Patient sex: M
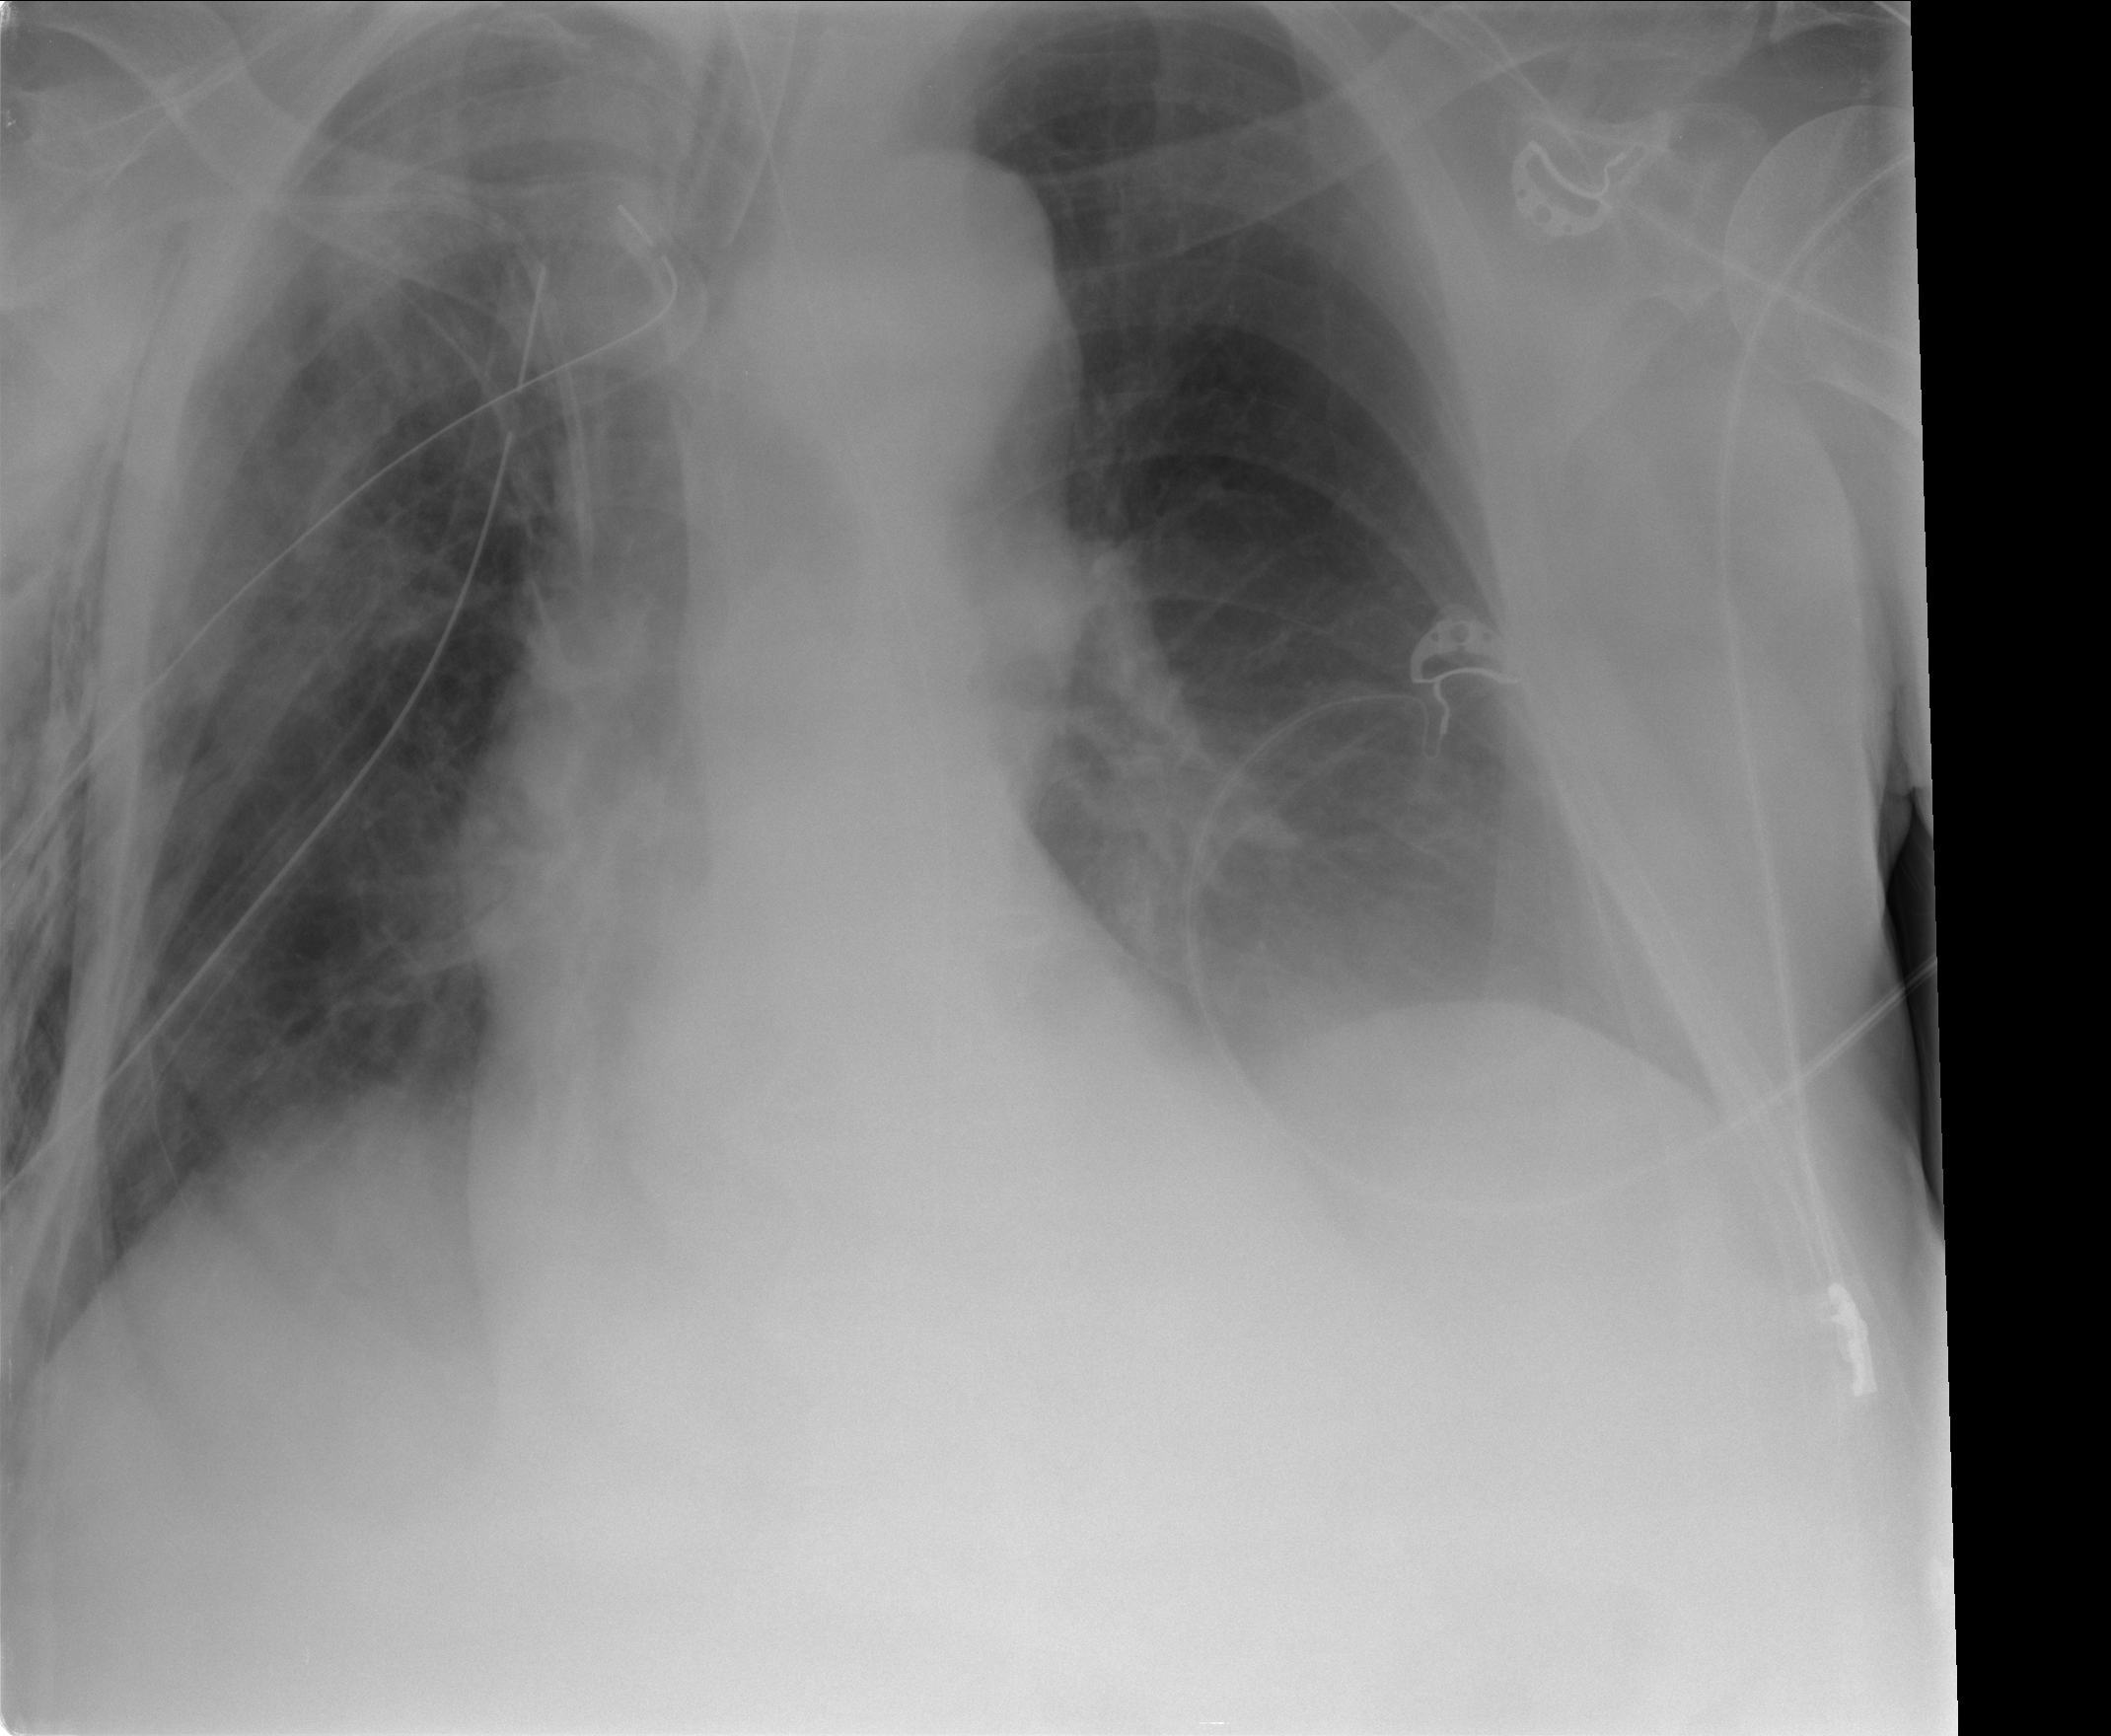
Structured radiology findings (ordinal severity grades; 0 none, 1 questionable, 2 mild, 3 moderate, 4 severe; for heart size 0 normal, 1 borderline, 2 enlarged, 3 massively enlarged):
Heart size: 1
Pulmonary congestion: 0
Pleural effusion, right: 0
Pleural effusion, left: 2
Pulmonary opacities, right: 2
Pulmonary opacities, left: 1
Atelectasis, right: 2
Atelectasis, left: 2